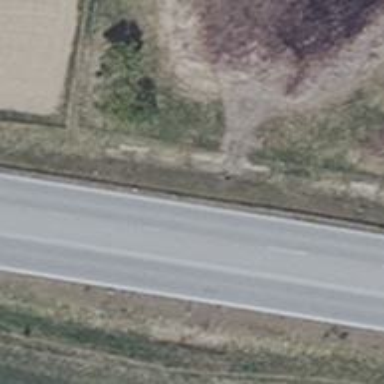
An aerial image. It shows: Asphalt motorroad with trunk classification.